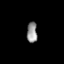
Tissue: skin
Cell type: Fibroblasts
Senescence score: 0.6849
Nuclear area (px): 215
Mean DAPI intensity: 143.716